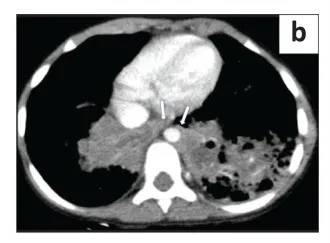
Mediastinal window) confirm the presence of lung sequestration within the basal segments of both lower lobes, which are fused together in the midline anterior to the aorta (arrows). A partial accessory fissure is seen in the right lower lobe and consolidation with cavitation in the left lower lobe.
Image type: radiology (ct)